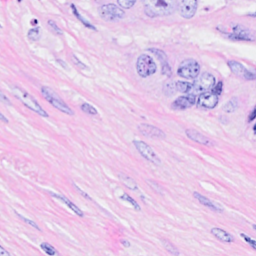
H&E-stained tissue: Breast